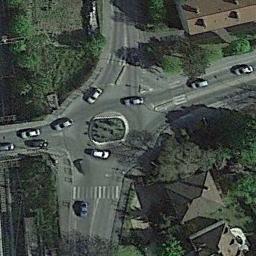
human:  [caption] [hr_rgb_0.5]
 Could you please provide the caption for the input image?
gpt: The roundabout is next to buildings and trees .

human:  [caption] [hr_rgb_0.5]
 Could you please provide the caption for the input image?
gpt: The roundabout with four exits and entrances is surrounded by some houses and trees .

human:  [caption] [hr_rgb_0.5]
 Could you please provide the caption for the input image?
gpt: There are several moving vehicles on the road at the roundabout, There are several buildings and some trees and some lawns around the roundabout .

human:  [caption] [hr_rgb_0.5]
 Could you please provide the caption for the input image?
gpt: There are many trees around the roundabout .

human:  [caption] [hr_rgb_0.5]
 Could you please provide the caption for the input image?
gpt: There are some green trees and buildings near the roundabout .